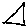
Label: triangle